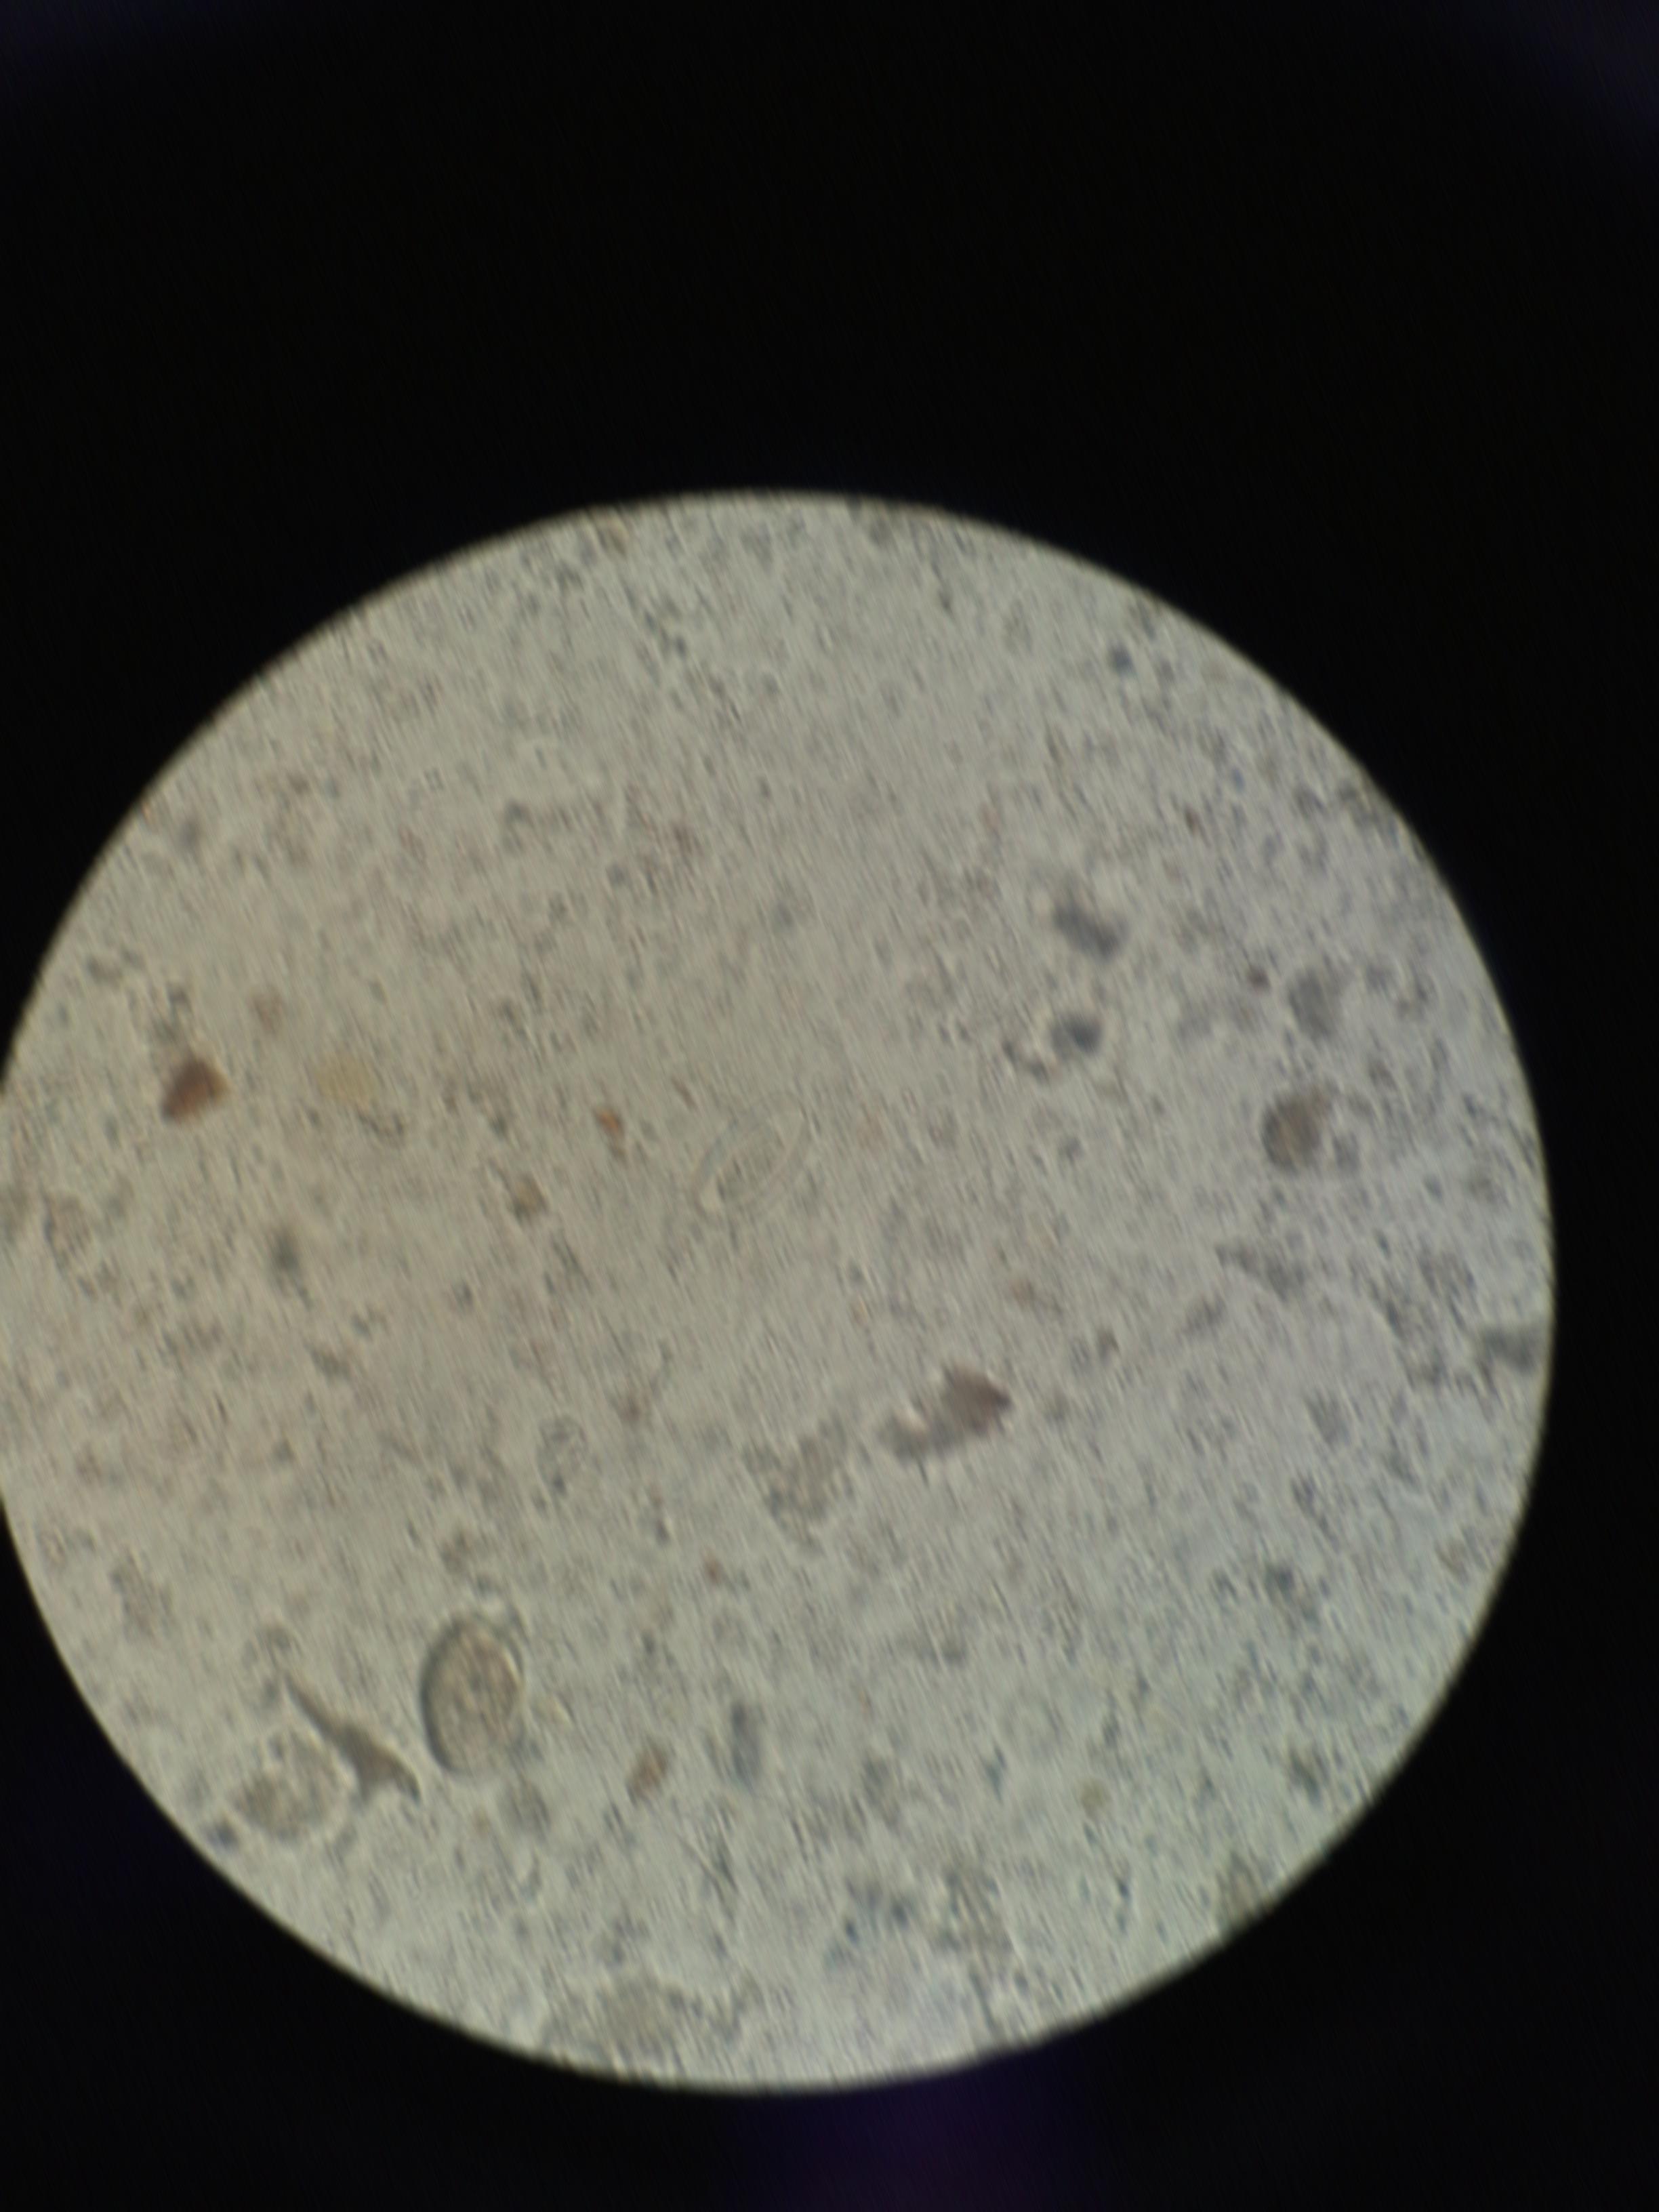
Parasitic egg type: Enterobius vermicularis